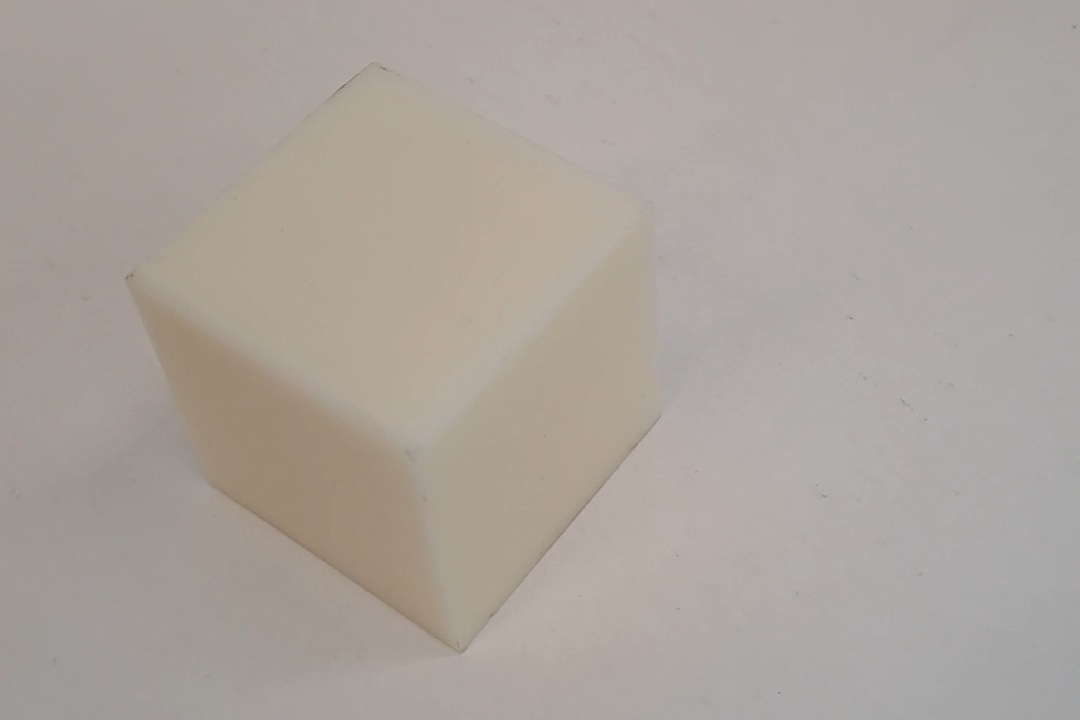
Label: Cuboid